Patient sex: F
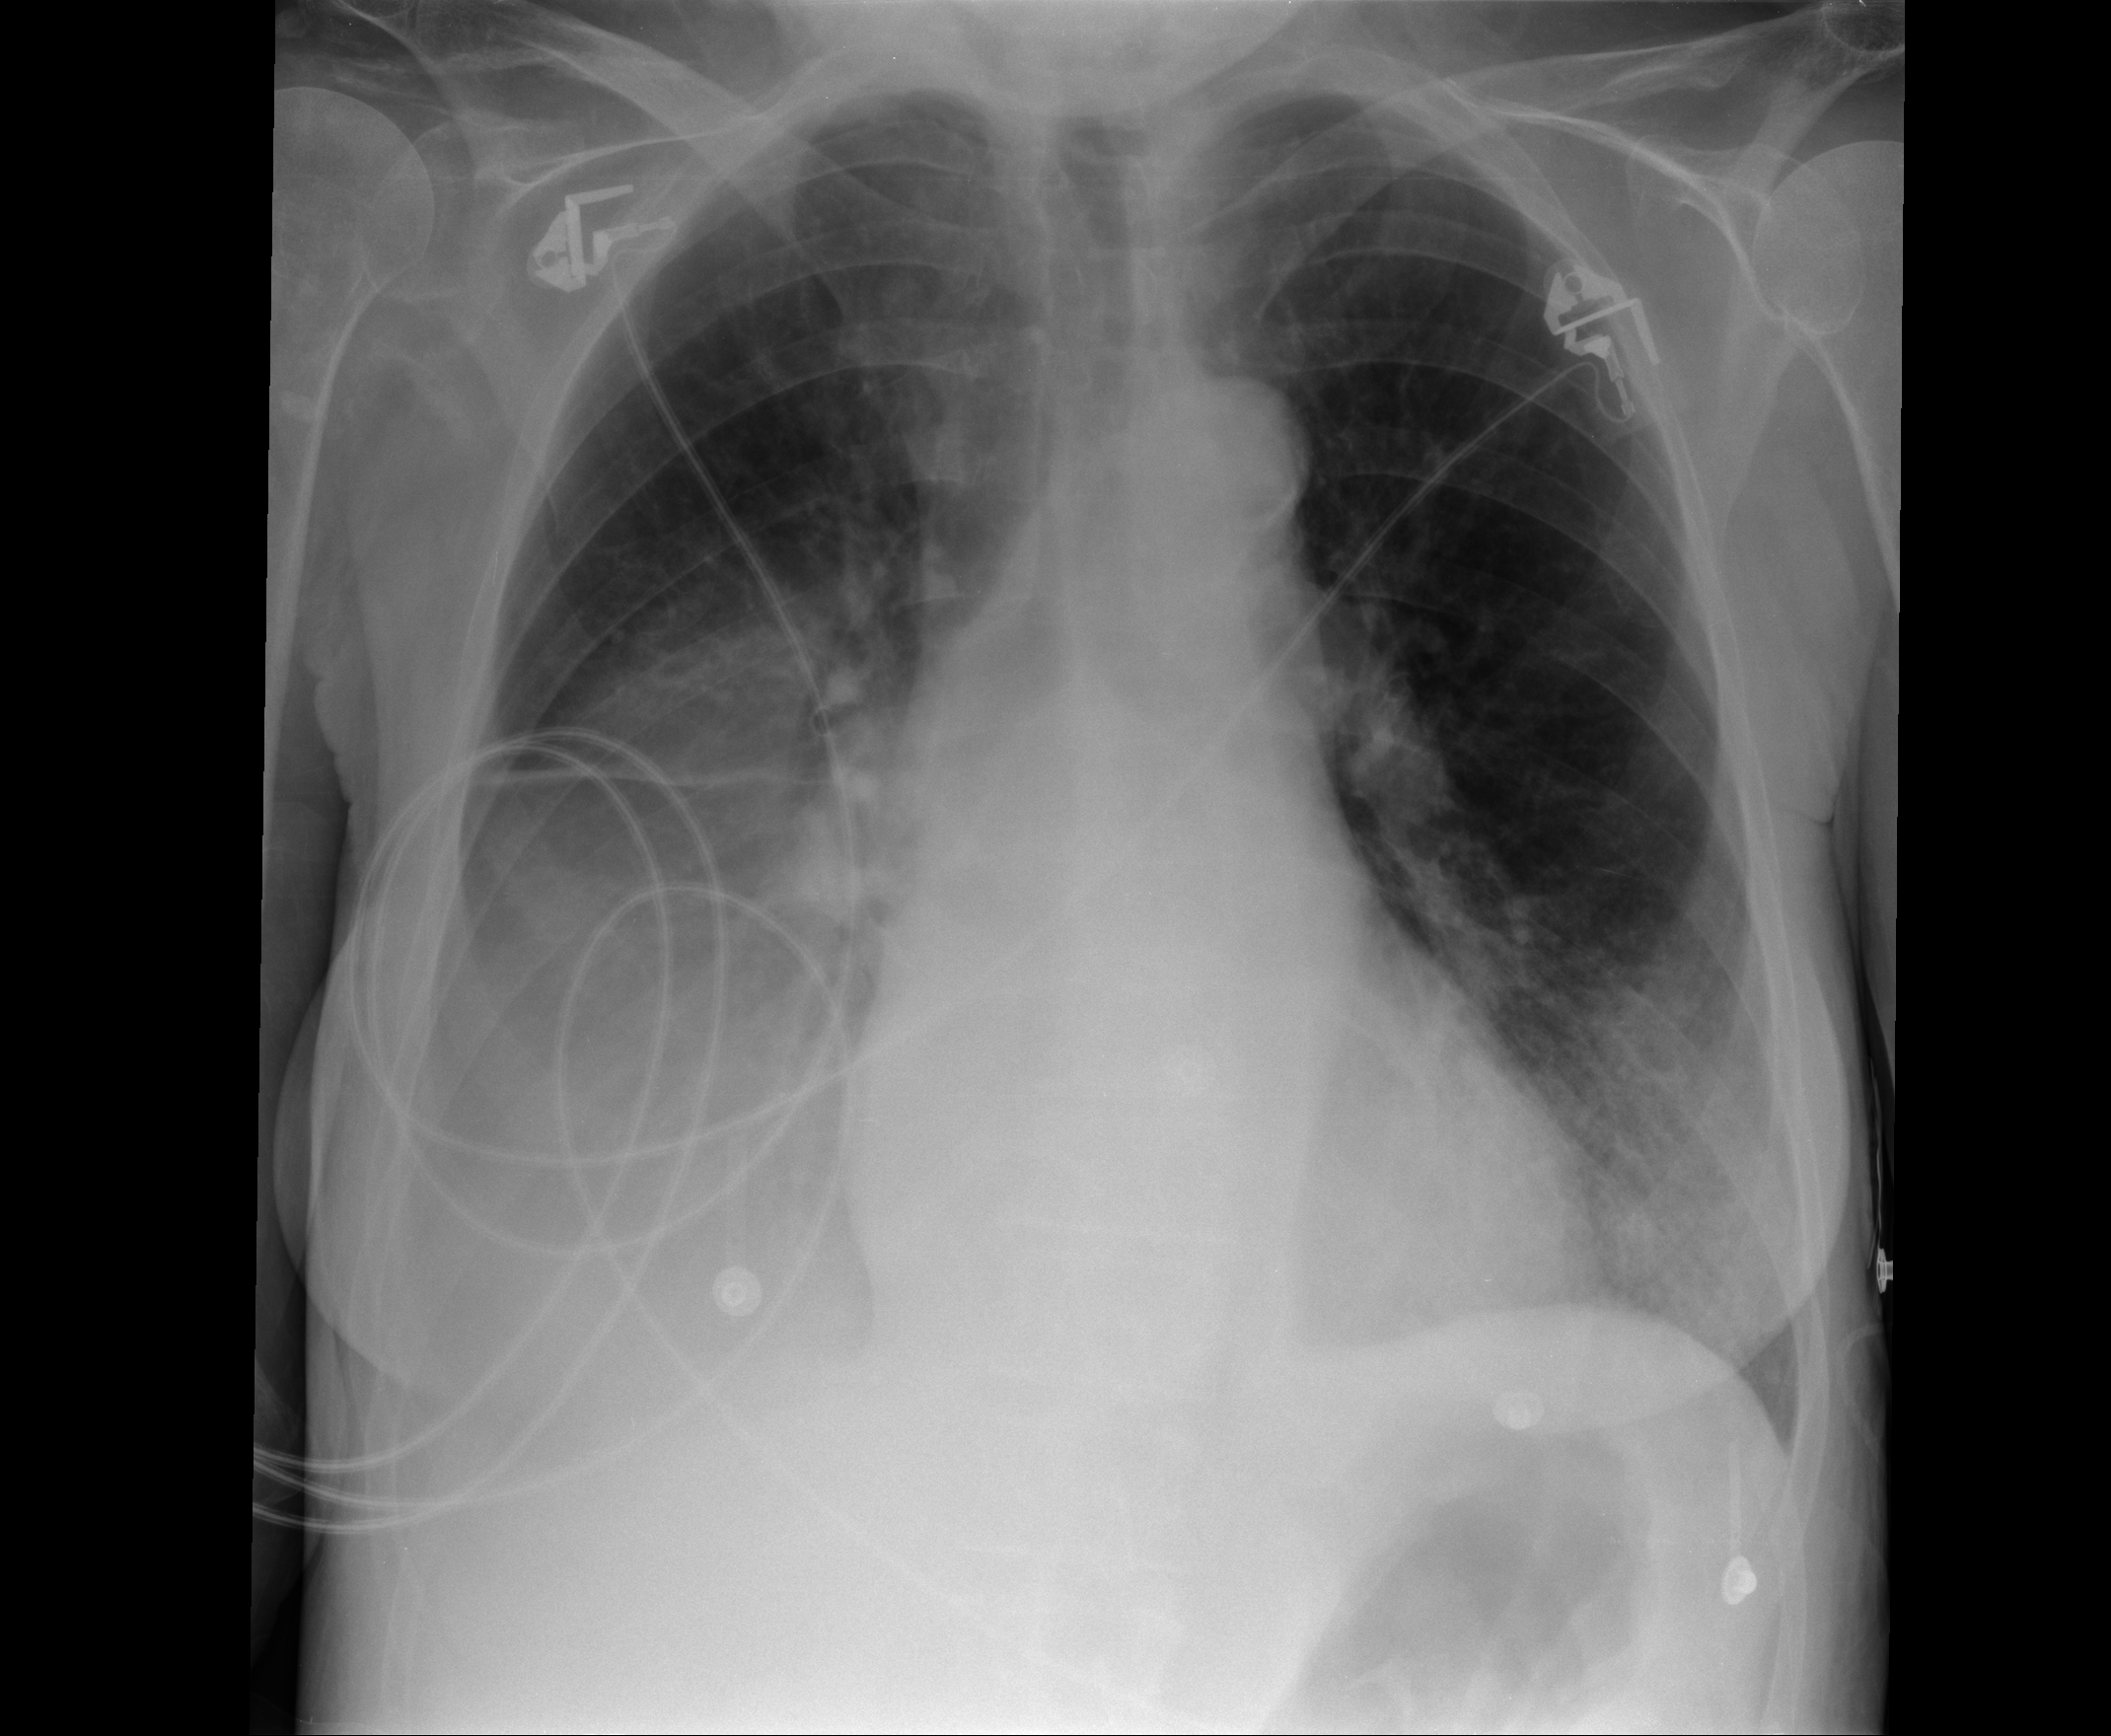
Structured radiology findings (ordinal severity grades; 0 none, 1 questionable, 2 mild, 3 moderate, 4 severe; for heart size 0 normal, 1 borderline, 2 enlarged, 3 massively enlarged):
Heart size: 0
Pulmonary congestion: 0
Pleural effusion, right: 3
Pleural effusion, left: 1
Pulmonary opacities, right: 0
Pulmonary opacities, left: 0
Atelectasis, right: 2
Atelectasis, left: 2